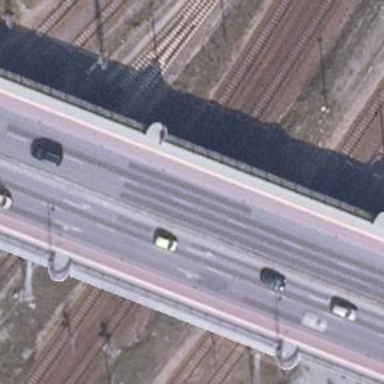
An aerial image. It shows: Bridge with beam structure.